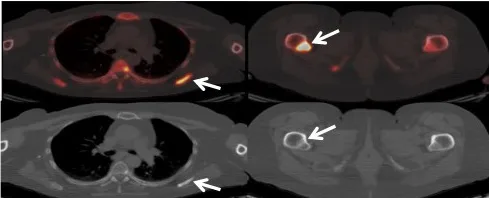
Imaging study with 18Na-F Bone PET/CT. 8NA-F bone PET/CT imaging studies after 2 treatments with Ra-223 dichloride but before the third treatment.
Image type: radiology (pet)